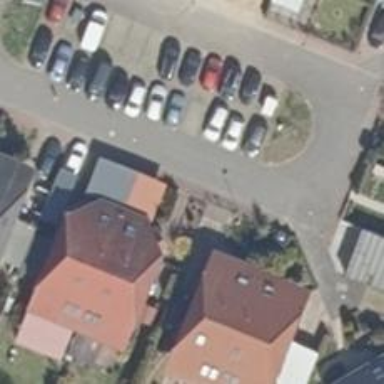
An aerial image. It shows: Sidewalk along the footway.